Question: Error: cant convert undefined to object : 'this.page[1]=100;'. It is already defined, whats wrong?

'''
var sheepclass ;
(function($) {
sheepclass = function(handler){
var $div = $('div');
this.handler = $.extend({
'sizes': 'thin',
'eat': 'grass',
'color': 'white',
'page':[],
myalert: function() {
myconsole();
function myconsole() {
this.page[0] = 100;
console.log(this.page[0]);
}
},
myalert2: function() {
this.myalert();
}
},handler);
}
})(jQuery);
$(document).ready(function(){
var blacksheep = new sheepclass({'color':'black'});
blacksheep.handler.myalert2();
})
'''
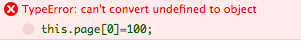
Answer: make a 'that' variable for 'this'
'''
var sheepclass ;
(function($) {
sheepclass = function(handler){
var $div = $('div');
this.handler = $.extend({
'sizes': 'thin',
'eat': 'grass',
'color': 'white',
'page':[200,300],
myalert: function() {
var that = this;
myconsole();
function myconsole() {
that.page = that.page || []
that.page[0] = 100;
console.log(that.page[0]);
}
},
myalert2: function() {
this.myalert();
}
},handler);
}
})(jQuery);
$(document).ready(function(){
var blacksheep = new sheepclass({'color':'black'});
blacksheep.handler.myalert2();
})
'''